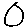
Label: circle